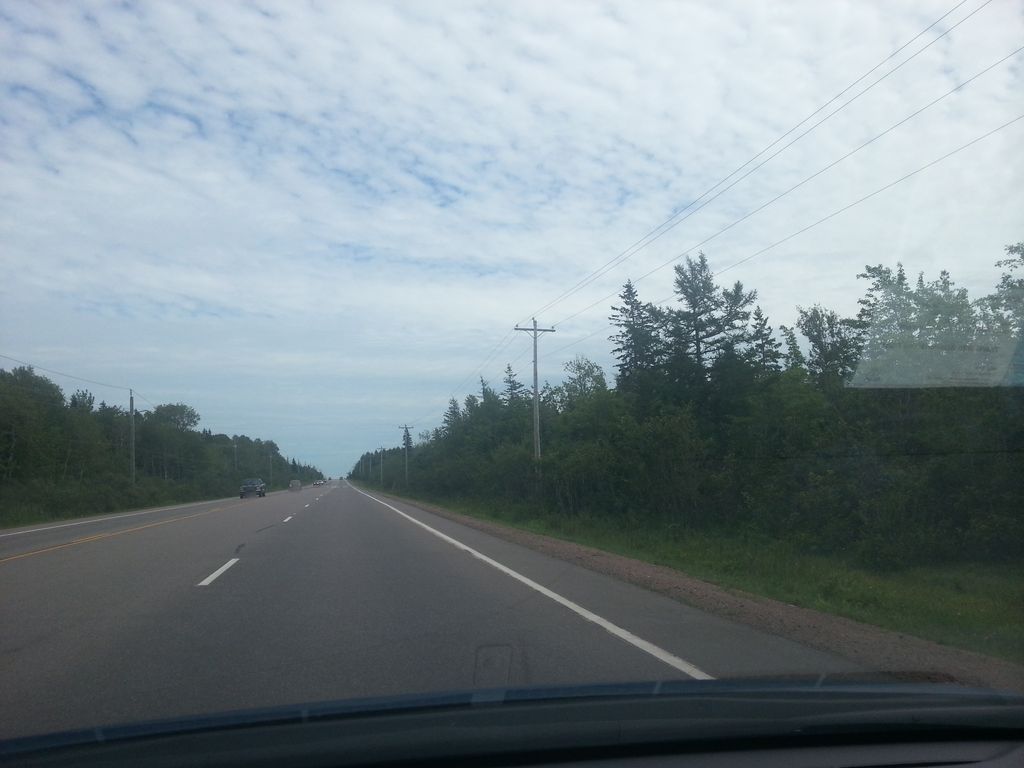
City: charlottetown